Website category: book
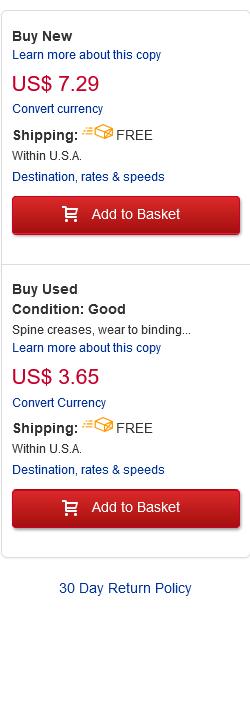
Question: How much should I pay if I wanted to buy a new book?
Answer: US$ 7.29

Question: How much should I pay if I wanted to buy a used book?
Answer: US$ 3.65

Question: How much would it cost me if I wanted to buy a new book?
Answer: US$ 7.29

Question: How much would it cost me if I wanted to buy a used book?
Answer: US$ 3.65

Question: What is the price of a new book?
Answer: US$ 7.29

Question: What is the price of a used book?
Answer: US$ 3.65

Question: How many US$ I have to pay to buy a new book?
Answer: US$ 7.29

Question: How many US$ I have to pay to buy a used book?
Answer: US$ 3.65

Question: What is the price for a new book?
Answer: US$ 7.29

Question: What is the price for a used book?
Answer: US$ 3.65

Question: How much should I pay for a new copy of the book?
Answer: US$ 7.29

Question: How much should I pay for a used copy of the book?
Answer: US$ 3.65

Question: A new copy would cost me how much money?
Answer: US$ 7.29

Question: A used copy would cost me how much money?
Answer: US$ 3.65

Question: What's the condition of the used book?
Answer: Good

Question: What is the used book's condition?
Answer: Good

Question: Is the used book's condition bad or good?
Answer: Good

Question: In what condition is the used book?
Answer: Good

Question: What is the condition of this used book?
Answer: Good

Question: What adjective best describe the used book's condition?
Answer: Good

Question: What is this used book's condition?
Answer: Good

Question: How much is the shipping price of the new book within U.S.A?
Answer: FREE

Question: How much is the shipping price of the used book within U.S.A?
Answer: FREE

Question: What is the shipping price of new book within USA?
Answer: FREE

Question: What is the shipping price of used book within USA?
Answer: FREE

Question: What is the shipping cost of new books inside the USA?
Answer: FREE

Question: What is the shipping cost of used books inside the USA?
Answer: FREE

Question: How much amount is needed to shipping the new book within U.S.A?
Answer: FREE

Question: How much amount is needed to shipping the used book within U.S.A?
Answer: FREE

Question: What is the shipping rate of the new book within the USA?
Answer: FREE

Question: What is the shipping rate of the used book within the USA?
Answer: FREE

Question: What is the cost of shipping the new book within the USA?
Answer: FREE

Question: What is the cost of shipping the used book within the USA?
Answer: FREE

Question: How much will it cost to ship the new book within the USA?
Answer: FREE

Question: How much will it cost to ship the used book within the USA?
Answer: FREE